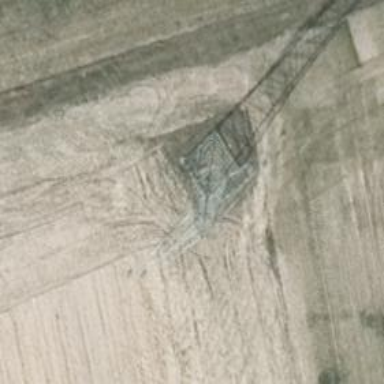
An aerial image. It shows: Power tower.